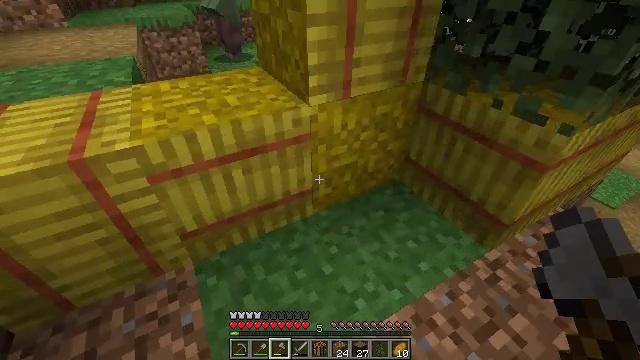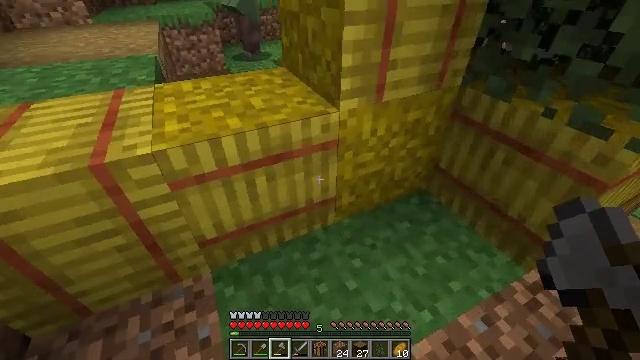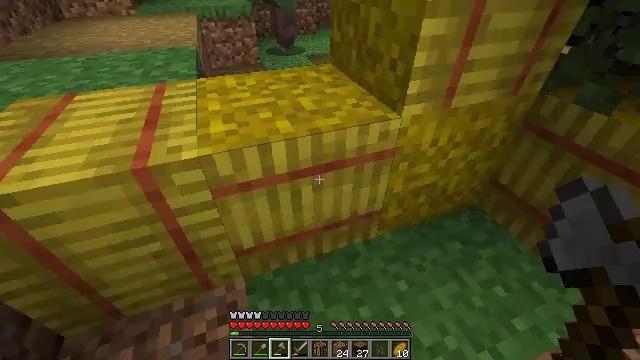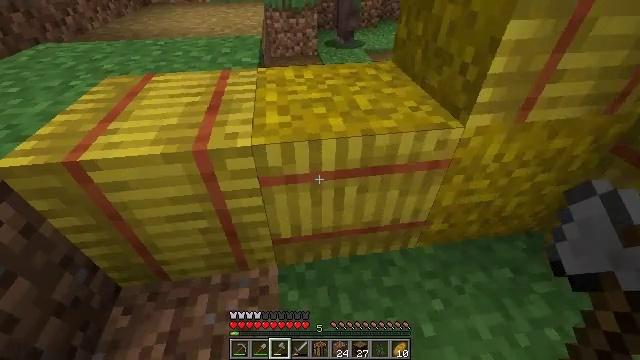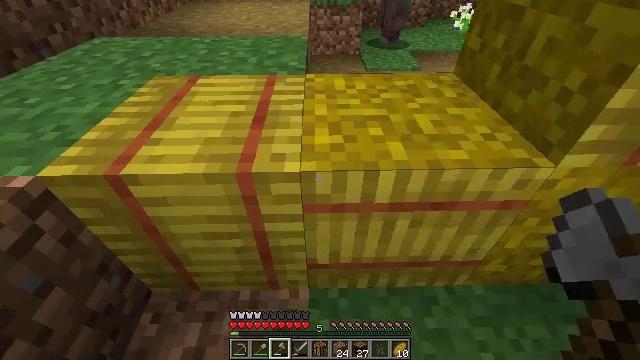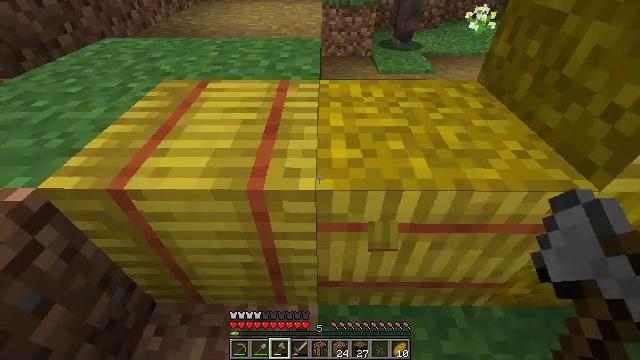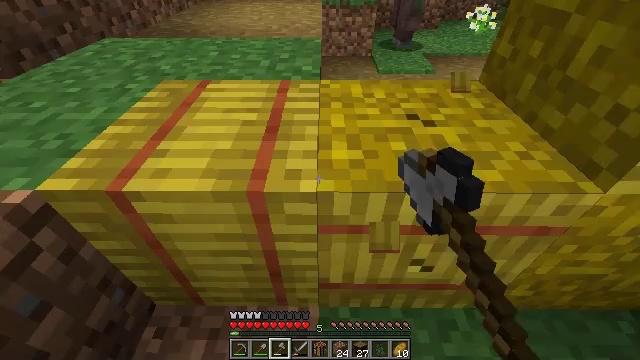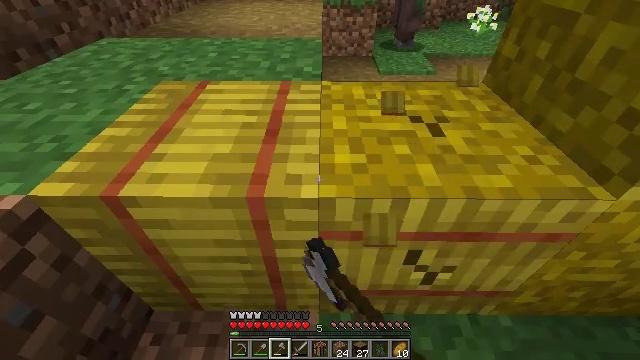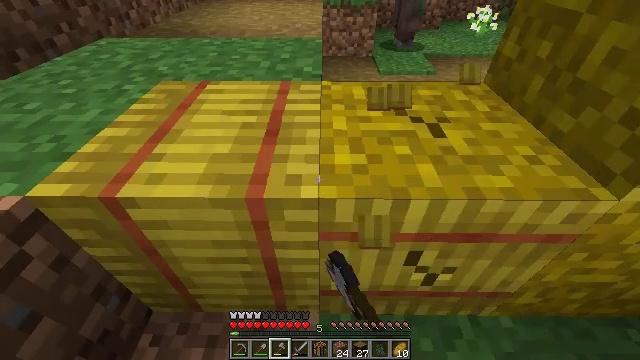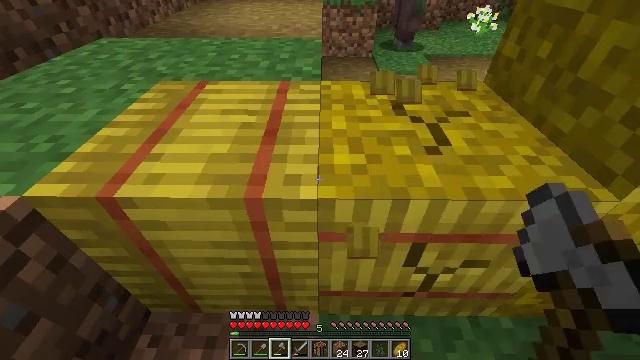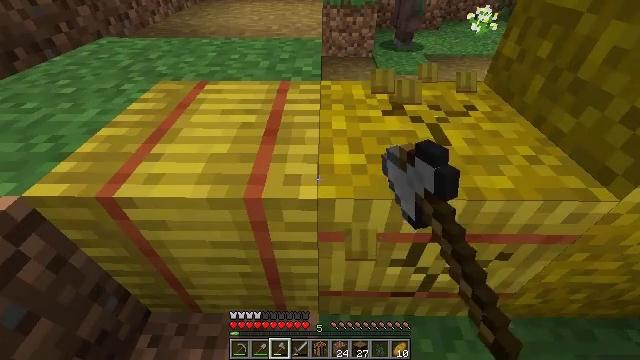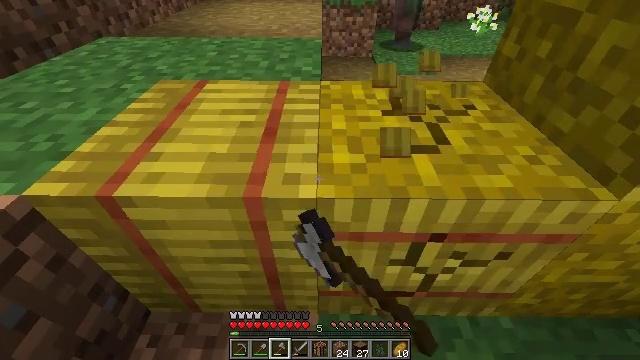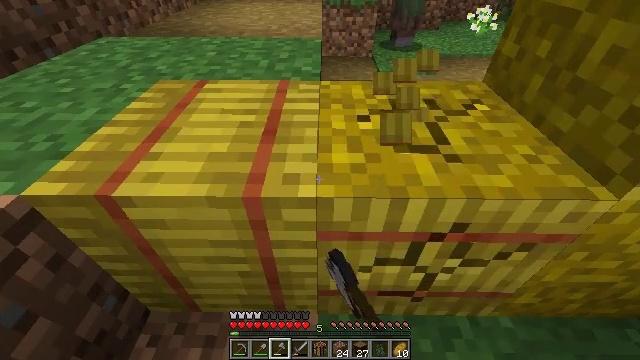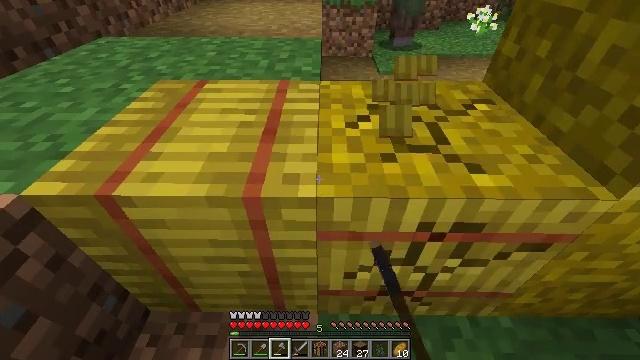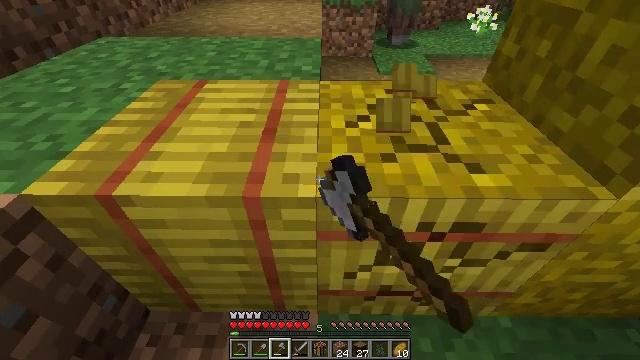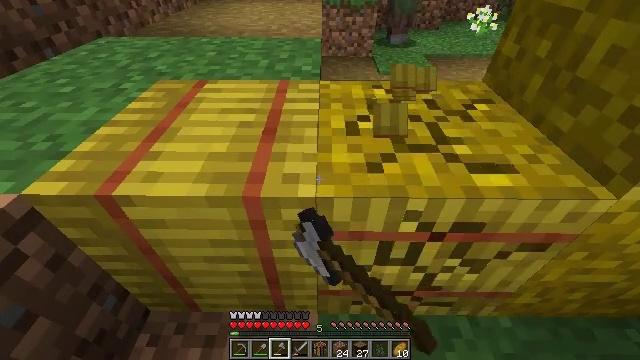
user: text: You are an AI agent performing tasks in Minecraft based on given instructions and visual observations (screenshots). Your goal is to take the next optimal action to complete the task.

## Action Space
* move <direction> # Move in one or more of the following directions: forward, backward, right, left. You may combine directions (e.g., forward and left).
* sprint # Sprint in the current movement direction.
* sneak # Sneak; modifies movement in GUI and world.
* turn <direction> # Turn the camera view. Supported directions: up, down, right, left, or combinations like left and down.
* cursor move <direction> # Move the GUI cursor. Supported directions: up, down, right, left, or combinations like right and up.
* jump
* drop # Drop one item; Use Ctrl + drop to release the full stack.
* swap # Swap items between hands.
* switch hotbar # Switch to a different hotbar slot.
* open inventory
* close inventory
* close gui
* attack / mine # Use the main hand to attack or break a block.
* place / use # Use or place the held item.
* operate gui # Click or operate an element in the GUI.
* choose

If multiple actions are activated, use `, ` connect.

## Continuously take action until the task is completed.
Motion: motion action
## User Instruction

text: Break the hay block to collect it.
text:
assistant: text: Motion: move forward and move left, turn left
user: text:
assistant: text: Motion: move forward and move left, turn left
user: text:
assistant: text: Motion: move forward and move left, turn left and down
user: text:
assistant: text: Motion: turn left
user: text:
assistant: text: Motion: turn left, attack / mine
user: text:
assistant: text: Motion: attack / mine
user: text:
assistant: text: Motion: attack / mine
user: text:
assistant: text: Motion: attack / mine
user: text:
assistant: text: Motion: attack / mine
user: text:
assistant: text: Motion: attack / mine
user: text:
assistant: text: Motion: attack / mine
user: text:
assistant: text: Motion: attack / mine
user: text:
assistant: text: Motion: attack / mine
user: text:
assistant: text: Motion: attack / mine
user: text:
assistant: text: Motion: attack / mine
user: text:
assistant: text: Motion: attack / mine
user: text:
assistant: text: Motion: attack / mine
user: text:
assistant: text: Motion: attack / mine
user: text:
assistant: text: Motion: attack / mine
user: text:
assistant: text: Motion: attack / mine
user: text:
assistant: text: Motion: attack / mine
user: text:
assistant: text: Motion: attack / mine
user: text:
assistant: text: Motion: attack / mine
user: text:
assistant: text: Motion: attack / mine
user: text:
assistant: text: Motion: move forward and move left, turn left, attack / mine
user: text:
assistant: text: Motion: move forward and move left, turn left, attack / mine
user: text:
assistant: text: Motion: move forward and move left, turn left, attack / mine
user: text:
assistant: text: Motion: move forward and move left, attack / mine
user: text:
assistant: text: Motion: attack / mine
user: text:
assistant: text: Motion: turn right and down, attack / mine